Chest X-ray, PA view. Patient: 71 years old, sex F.
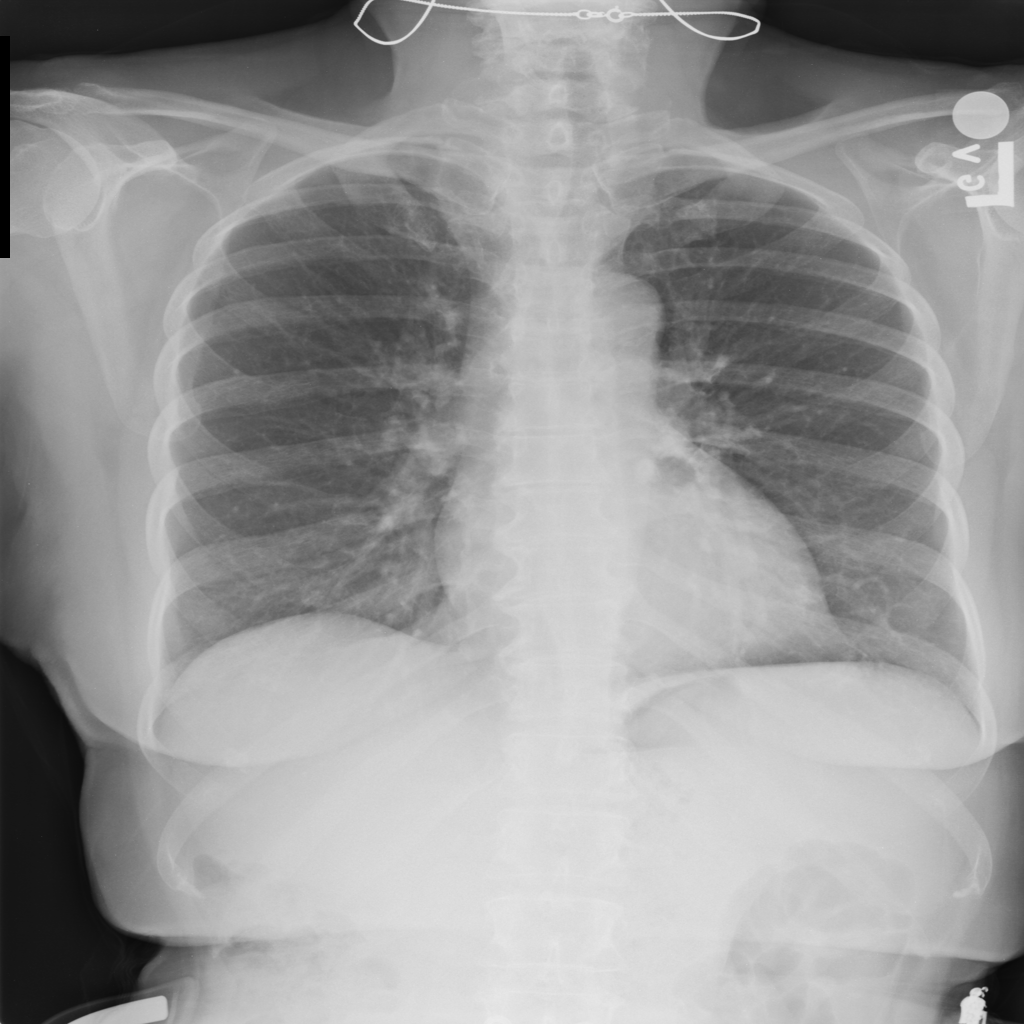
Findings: No Finding